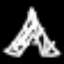
Label: The Eiffel Tower